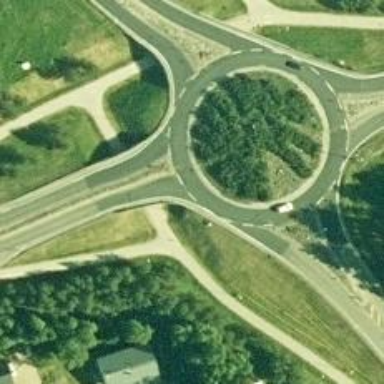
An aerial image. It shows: Asphalt road that is secondary route leading to roundabout.